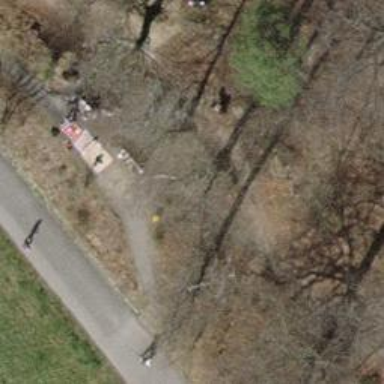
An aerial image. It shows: Bench for seating.